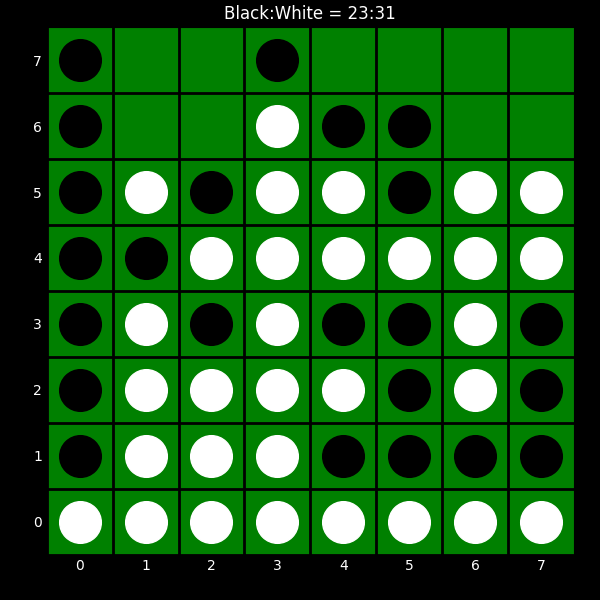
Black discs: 23
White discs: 31